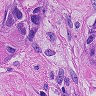
Metastatic tissue present: yes